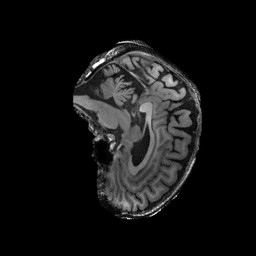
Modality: T1w
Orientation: sagittal
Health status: ill
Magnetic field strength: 3 T